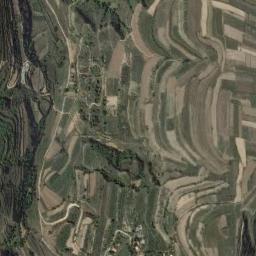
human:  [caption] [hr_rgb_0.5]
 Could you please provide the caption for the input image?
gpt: There is a path between the terraces leading to a building .

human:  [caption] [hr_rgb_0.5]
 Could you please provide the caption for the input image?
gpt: A large layer of brown and green mixed terraces with several winding narrow paths .

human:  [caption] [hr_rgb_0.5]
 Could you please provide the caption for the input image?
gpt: There are many green plants on the terrace .

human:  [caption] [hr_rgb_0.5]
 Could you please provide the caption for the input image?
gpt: The bare and green terrace is next to some trees .

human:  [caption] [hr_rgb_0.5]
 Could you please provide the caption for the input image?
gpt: There are many green terraces and yellow ones .